Question: I am having this issue in Xcode 6. It is fine if I use this in Xcode 5 or below.
Objects are automatically instantiated even though it's 'nil' and can't check 'nil'.
'''
NSString *userID = [DataManager sharedInstance].currentUser.userId;
if (!userID) {
userID = @"user";
}
[userInfo setObject:userID forKey:LogDataUserIDKey];
'''
That's what I am doing and I am getting 'EXE_BAD_ACCESS(code=1, address=0x443b800c)' at the last line.
'userID' is instantiated as my attached screenshot. How can I check whether 'userID' is nil. I am lost. Please advise.
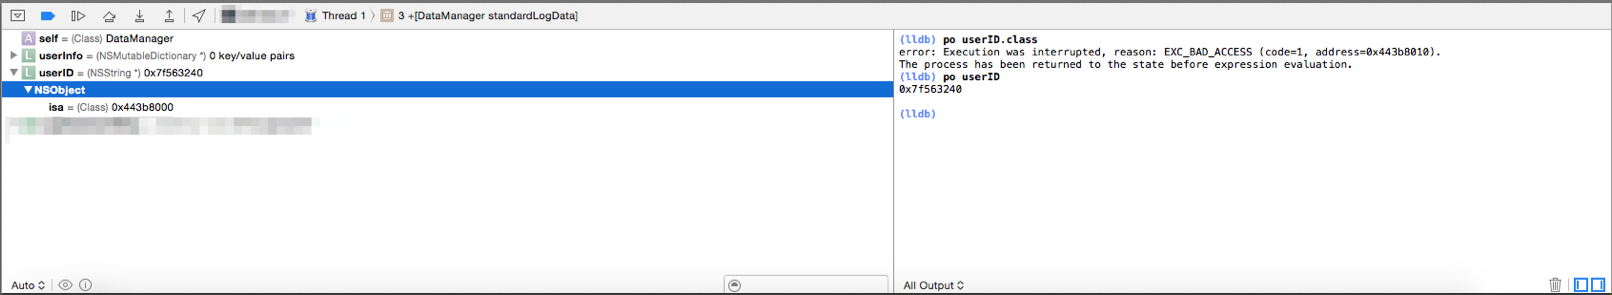
Answer: OK. I am able to fix the issue. It is because inside this 'User' object which is '[DataManager sharedInstance].currentUser', 'userId' is declared as both instance variable and property.
'''
@interface User : NSObject <NSCopying>{
NSString *userId; // instance variable
}
@property (nonatomic, retain) NSString * userId;
'''
So, by removing the instance variable declaration and it fixed the issue.
'''
@interface User : NSObject <NSCopying>
@property (nonatomic, retain) NSString * userId;
'''
But, I am not sure why. You guys have any idea?